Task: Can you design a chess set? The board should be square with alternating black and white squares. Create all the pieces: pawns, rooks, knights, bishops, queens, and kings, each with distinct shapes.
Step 2556:
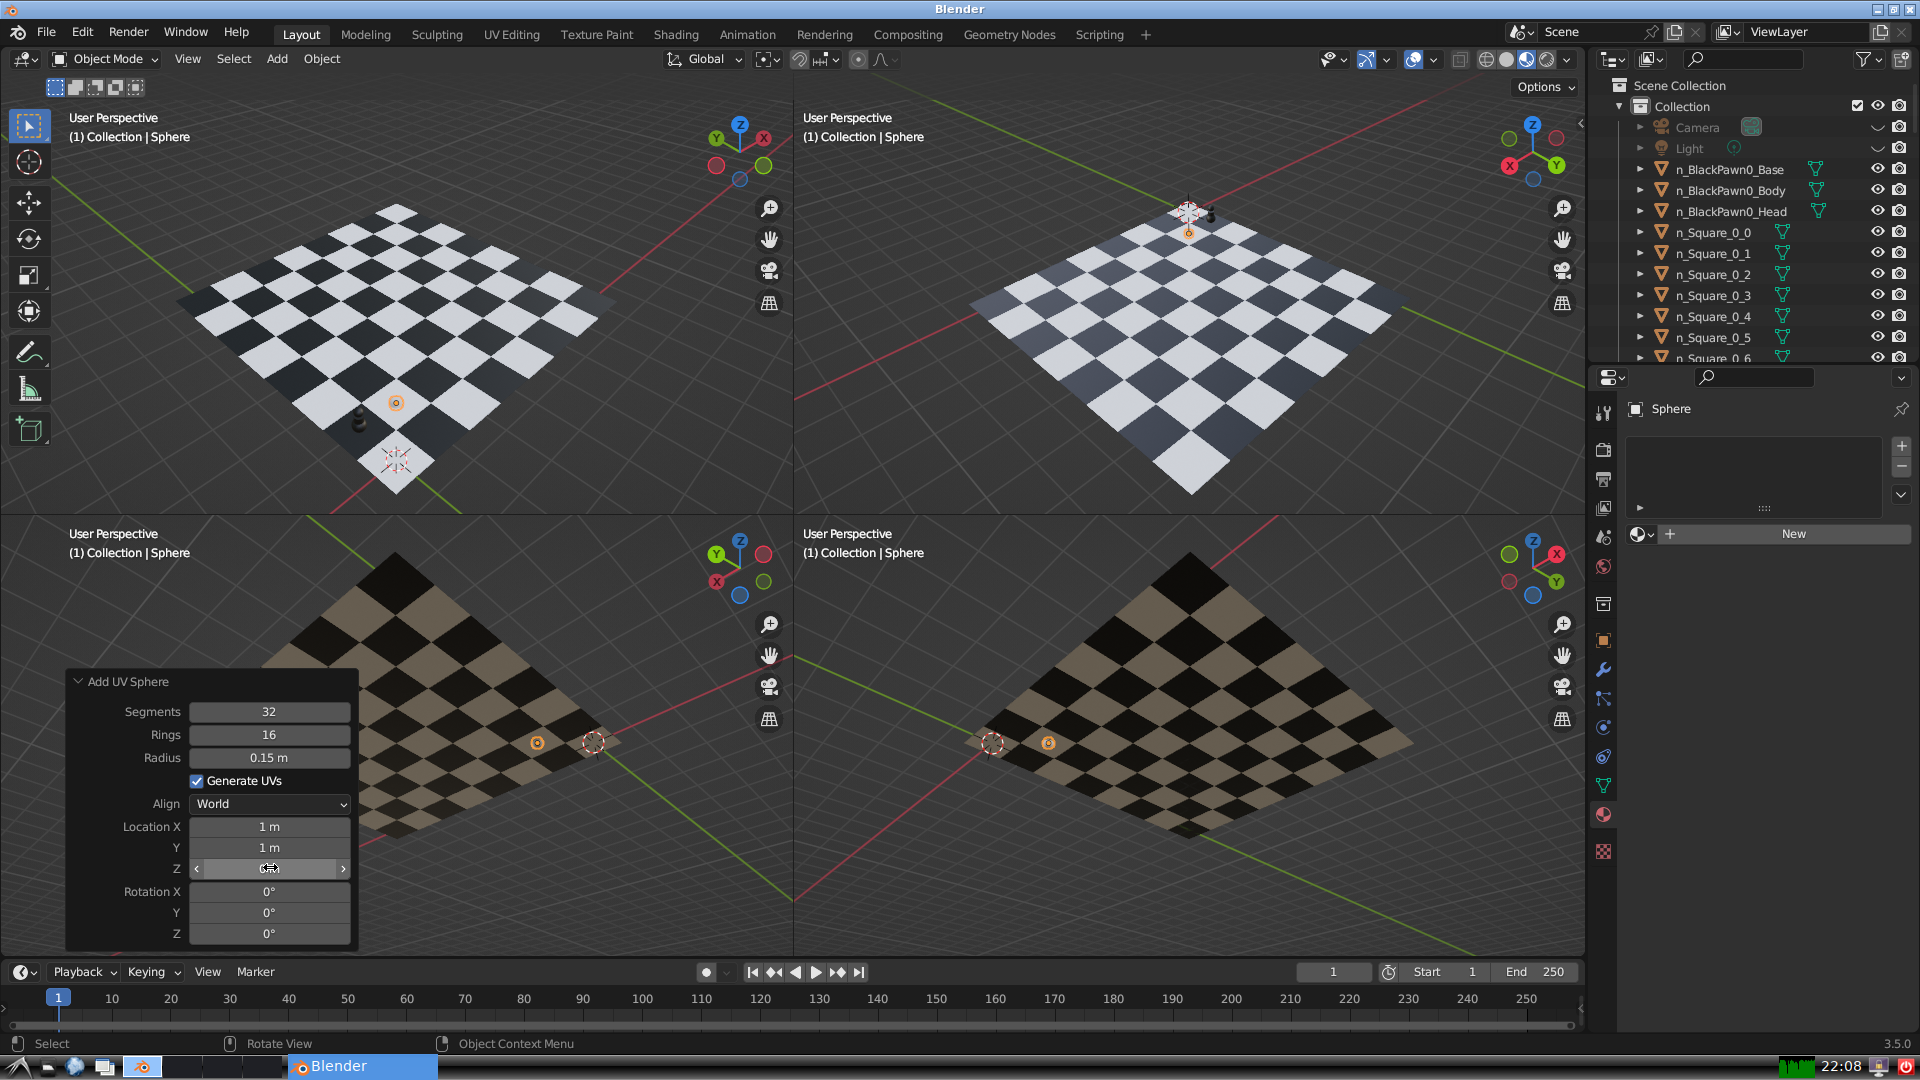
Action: click: no